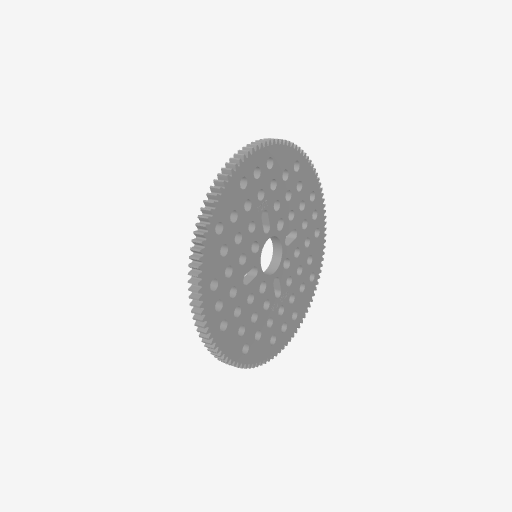
Part: HubMountAcetalGear100T